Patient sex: M
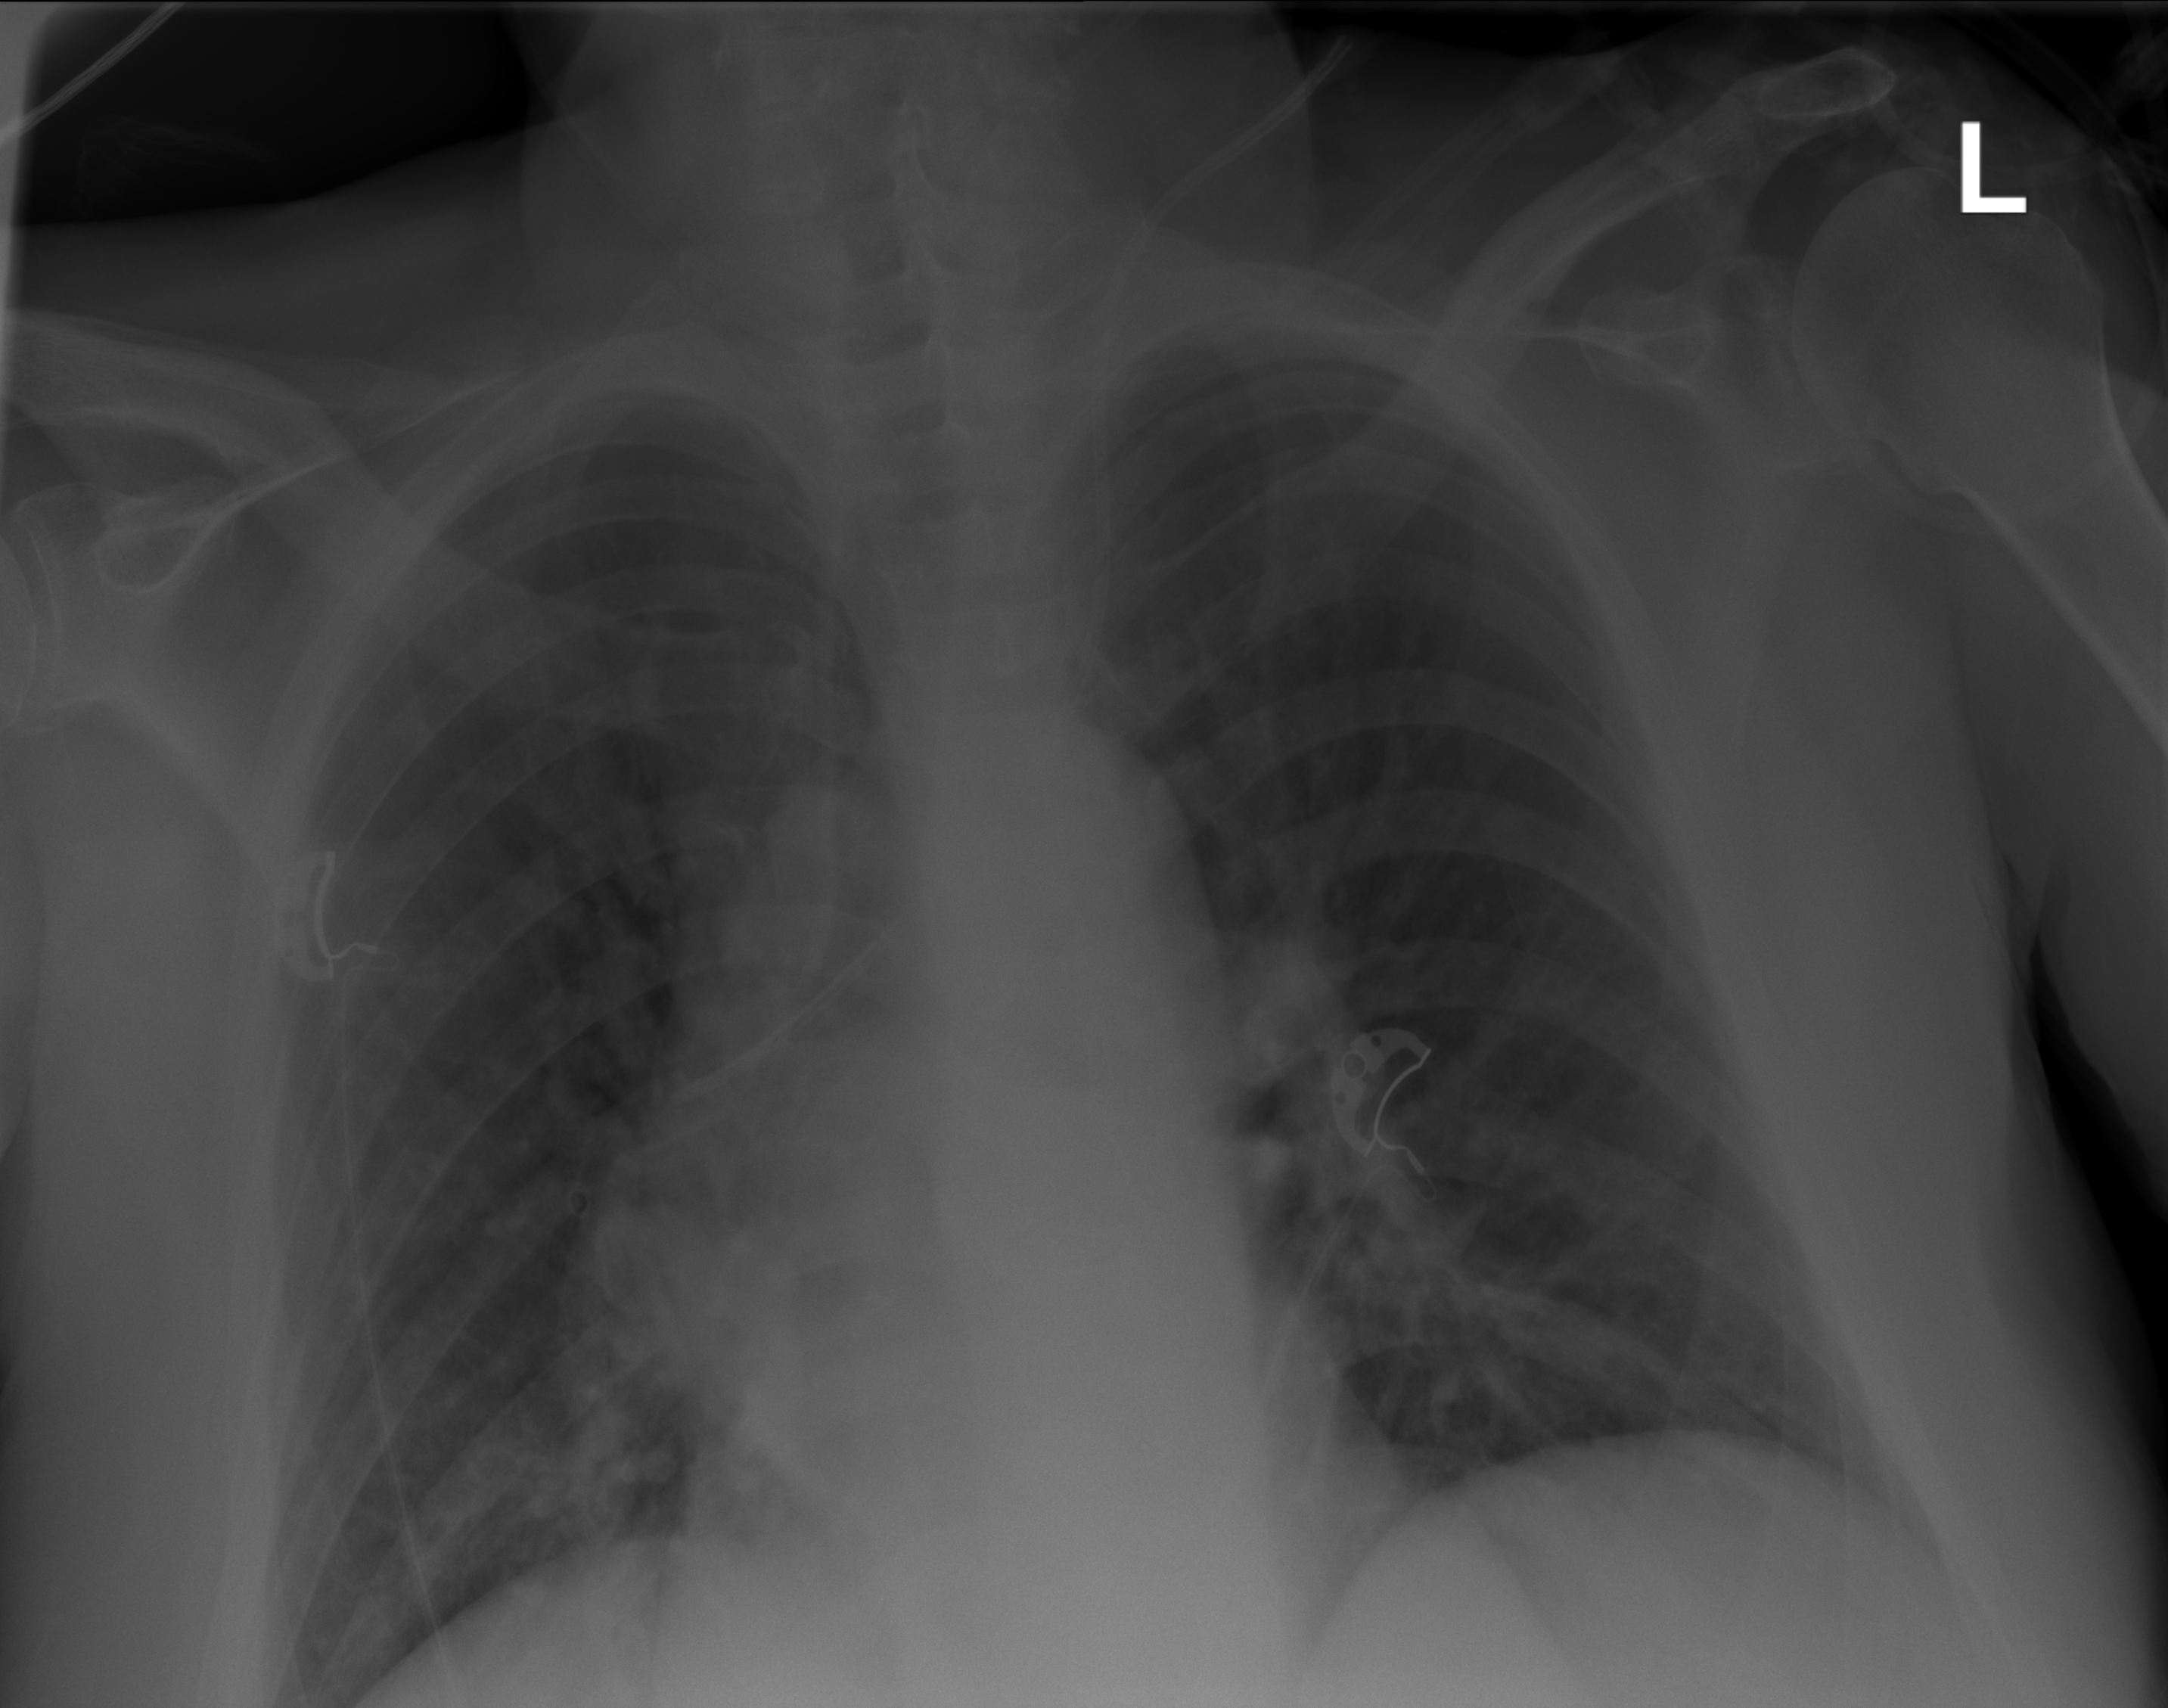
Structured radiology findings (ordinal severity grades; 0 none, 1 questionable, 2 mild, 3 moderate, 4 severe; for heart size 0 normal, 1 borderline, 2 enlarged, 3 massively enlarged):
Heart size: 0
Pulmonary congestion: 0
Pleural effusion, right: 0
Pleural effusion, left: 0
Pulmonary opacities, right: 2
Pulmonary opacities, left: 0
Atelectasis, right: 0
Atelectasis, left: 0